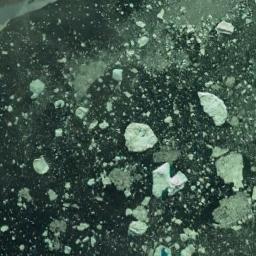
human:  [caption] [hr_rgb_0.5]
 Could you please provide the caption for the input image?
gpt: There are many ice on the light green sea .

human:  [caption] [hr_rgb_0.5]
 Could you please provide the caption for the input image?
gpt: There are different shapes of sea ice .

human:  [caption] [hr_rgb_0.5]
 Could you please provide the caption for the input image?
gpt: A group of sparse ice cubes floating on the blue sea .

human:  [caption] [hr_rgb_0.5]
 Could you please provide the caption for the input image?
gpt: A lot of sea ice of different sizes and thickness floats in the deep blue sea .

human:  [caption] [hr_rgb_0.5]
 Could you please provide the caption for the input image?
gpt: There are many pieces of sea ice .